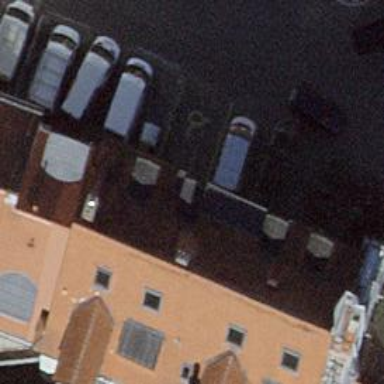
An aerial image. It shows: Parking space designated for disabled individuals.